Field crop: maize
Growth stage: 1
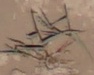
Species: lolium